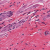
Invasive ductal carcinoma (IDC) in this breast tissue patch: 1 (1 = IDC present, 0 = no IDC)